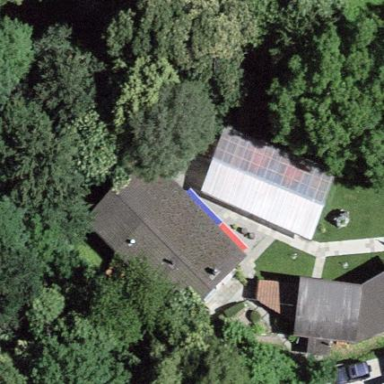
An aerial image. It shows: View of roof of building.